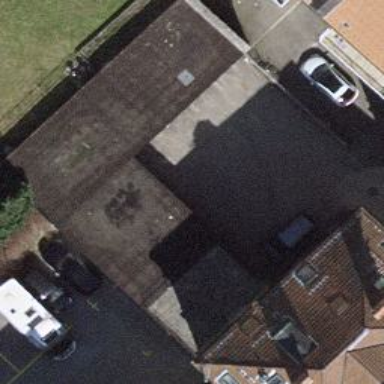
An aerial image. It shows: Group of garages.